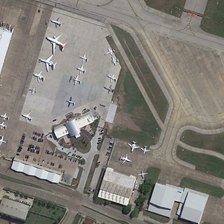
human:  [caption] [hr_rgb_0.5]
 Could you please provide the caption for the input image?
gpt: some planes are parked near several buildings with a parking lot in an airport .

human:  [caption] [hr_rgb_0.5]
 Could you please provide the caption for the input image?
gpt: some planes are parked near several buildings with a parking lot in an airport .

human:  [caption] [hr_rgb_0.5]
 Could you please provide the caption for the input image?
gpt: some planes are parked near several buildings with a parking lot in an airport .

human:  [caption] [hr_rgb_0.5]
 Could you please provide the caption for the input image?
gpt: some planes are parked near several buildings with a parking lot in an airport .

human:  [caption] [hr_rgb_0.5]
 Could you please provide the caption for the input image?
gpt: some planes are parked near several buildings with a parking lot in an airport .